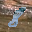
Label: 8